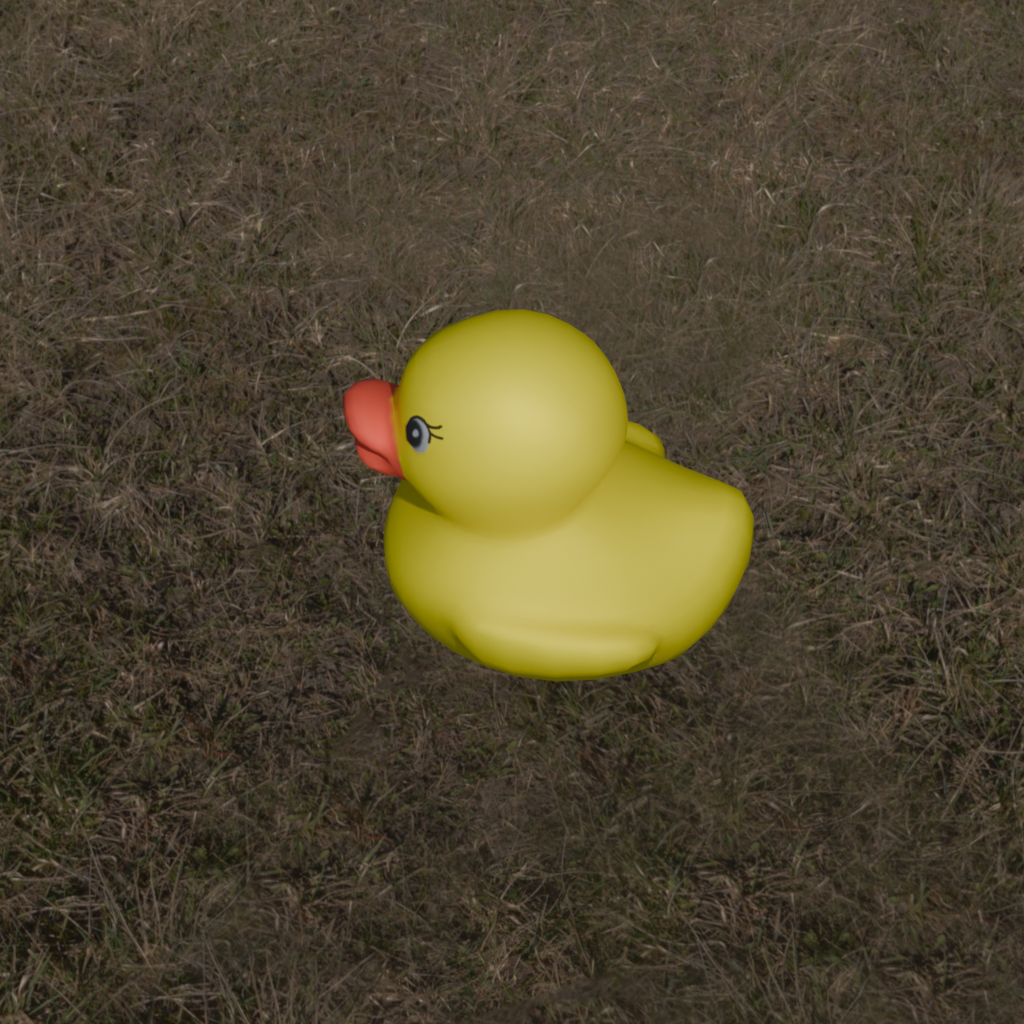
an image of a yellow rubber duck seen from <left_top> in an open field with a bleft sun and scattered clouds in the sky.